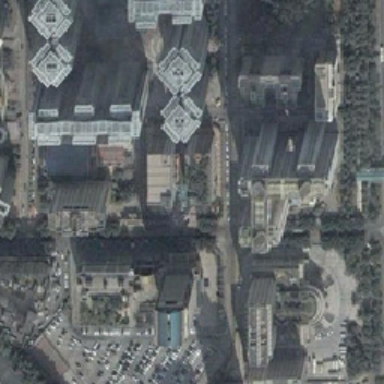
Next to the street is a building which is mixed with luxuriant plants and parking spaces .